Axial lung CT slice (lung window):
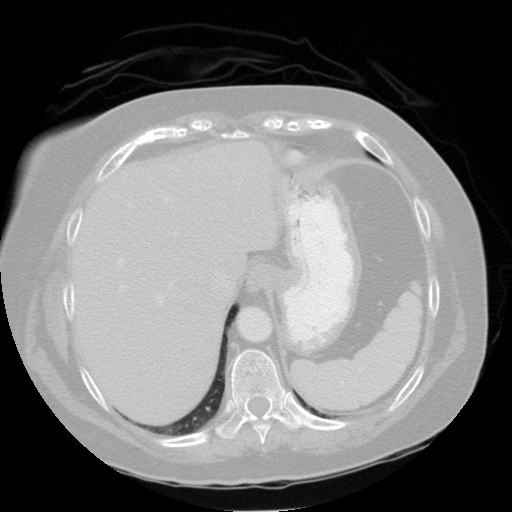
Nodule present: no